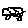
Label: car